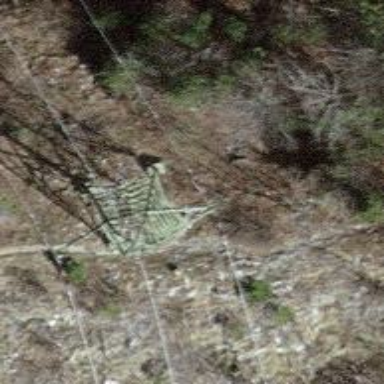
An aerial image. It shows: Power line in the image.